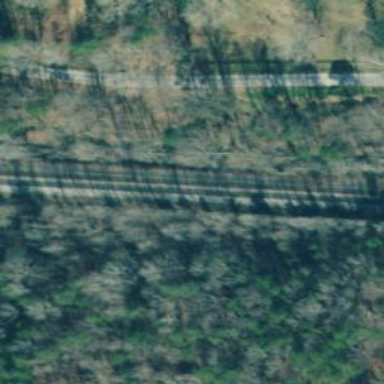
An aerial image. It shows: Railway track.